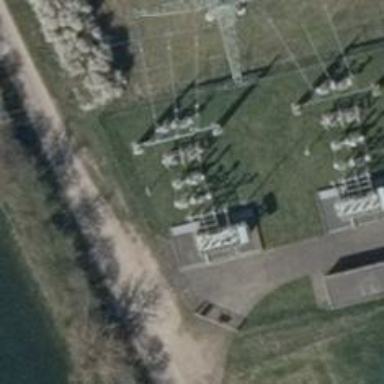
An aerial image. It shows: Switch for power supply.